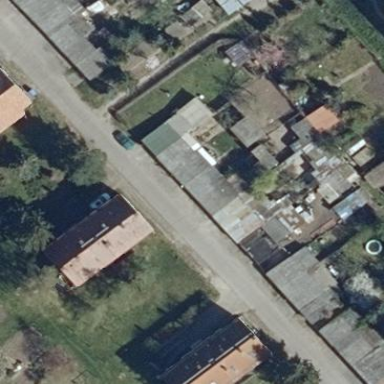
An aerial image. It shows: Group of garages.